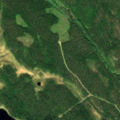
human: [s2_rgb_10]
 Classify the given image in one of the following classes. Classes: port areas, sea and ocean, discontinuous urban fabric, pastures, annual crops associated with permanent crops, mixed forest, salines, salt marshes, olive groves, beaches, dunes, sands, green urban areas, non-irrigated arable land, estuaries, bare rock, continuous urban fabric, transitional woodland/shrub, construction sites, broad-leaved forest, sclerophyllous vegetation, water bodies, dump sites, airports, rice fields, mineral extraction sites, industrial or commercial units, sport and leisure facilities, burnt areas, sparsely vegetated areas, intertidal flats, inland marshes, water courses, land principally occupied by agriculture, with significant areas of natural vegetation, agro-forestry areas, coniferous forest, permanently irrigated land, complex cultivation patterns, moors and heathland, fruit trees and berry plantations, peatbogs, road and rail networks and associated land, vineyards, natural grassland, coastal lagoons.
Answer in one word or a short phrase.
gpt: coniferous forest, peatbogs